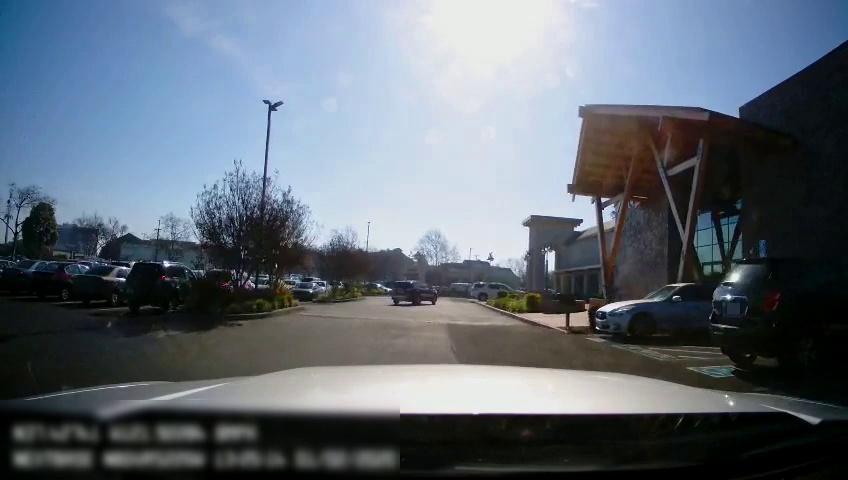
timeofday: Day
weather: Sunny
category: Drivable Space
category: Vehicles | Car
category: Vehicles | Car
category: Vehicles | Car
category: Vehicles | Car
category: Vehicles | Car
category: Vehicles | Car
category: Vehicles | SUV
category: Vehicles | SUV
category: Vehicles | SUV
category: Vehicles | Car
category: Vehicles | SUV
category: Vehicles | Car
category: Vehicles | Car
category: Vehicles | SUV
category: Vehicles | SUV
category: Vehicles | Car
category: Vehicles | Car